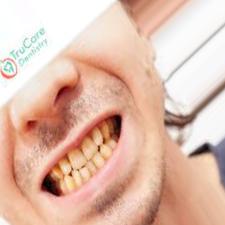
Condition: Tooth Discoloration